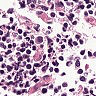
Metastatic tissue present: no